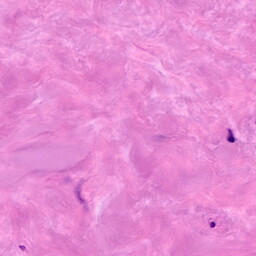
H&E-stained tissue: Breast